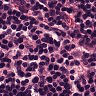
Metastatic tissue present: no